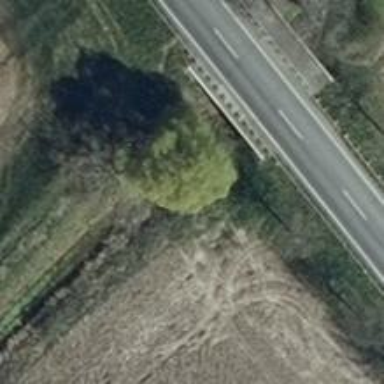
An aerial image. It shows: Culvert tunnel.